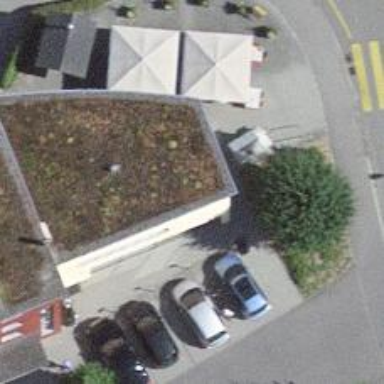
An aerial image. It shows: Café.